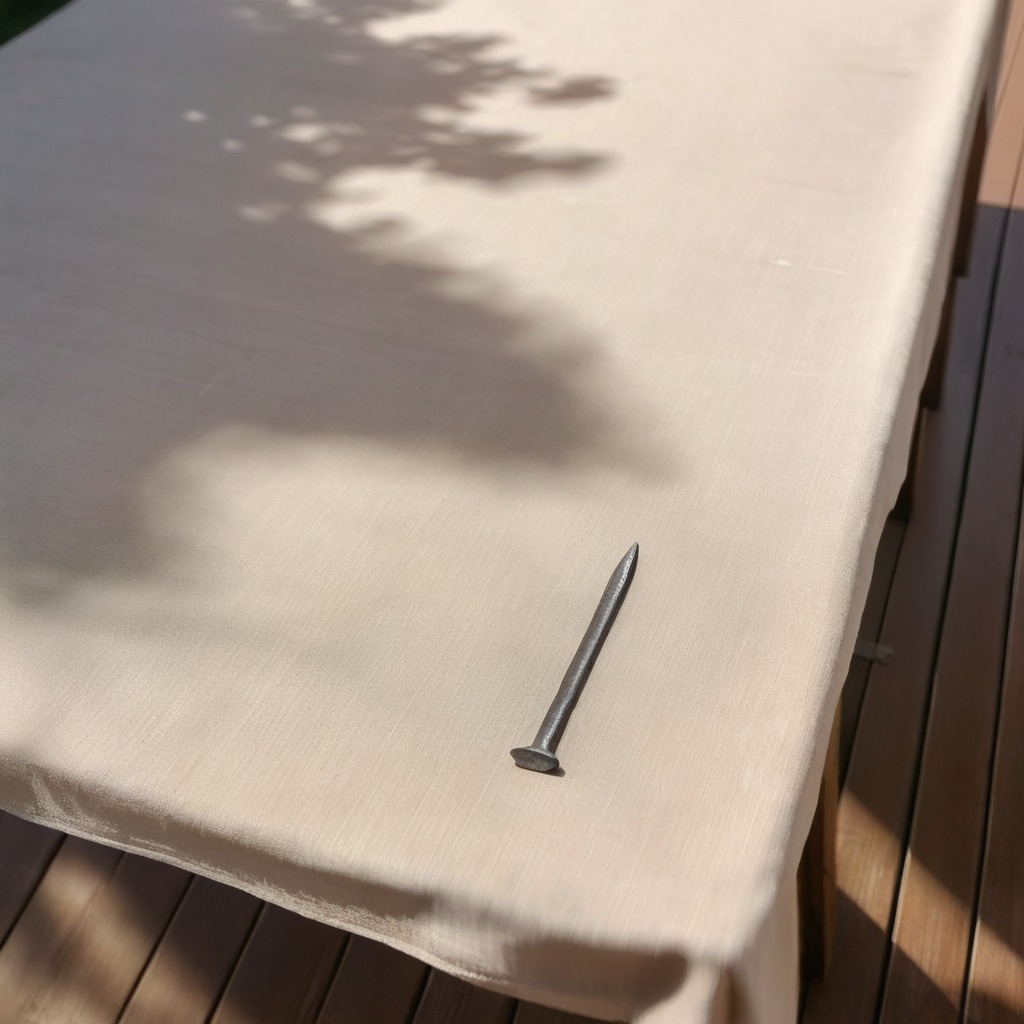
An iron nail is lying on the wooden table in an outdoor workshop during daytime bright natural light soft shadows worn but beneath the cloth.